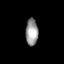
Tissue: lung
Cell type: Myeloid cells
Senescence score: 0.5689
Nuclear area (px): 323
Mean DAPI intensity: 155.167